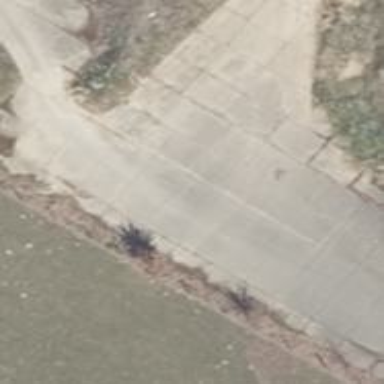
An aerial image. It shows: Service road with concrete surface.